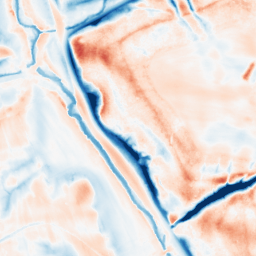
Category: trend_removal
Decomposition family: local_polynomial
Decomposition parameters: window_size: 31
degree: 1
Upsampling method: linear_exact
Upsampling parameters: scale: 4
Upsampling scale: 4